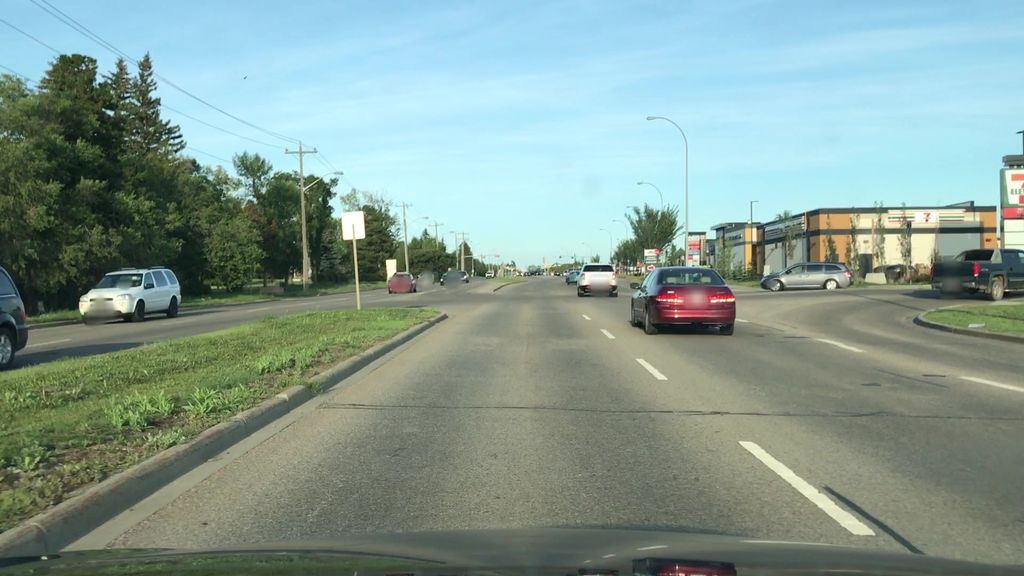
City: edmonton